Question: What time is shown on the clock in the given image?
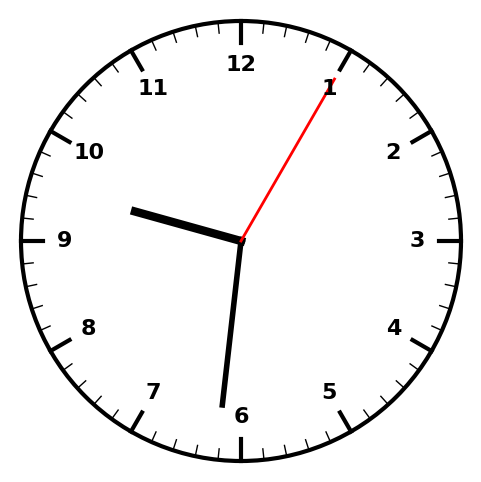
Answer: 09:31:05